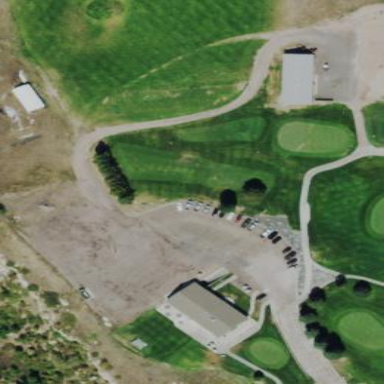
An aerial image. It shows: Rough area in golf course.